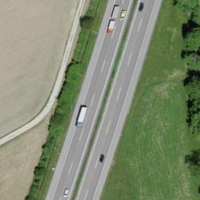
EUNIS habitat code: 57
Species observed at this site:
Milvus milvus
Corvus corone
Columba palumbus